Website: home-depot
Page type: payment
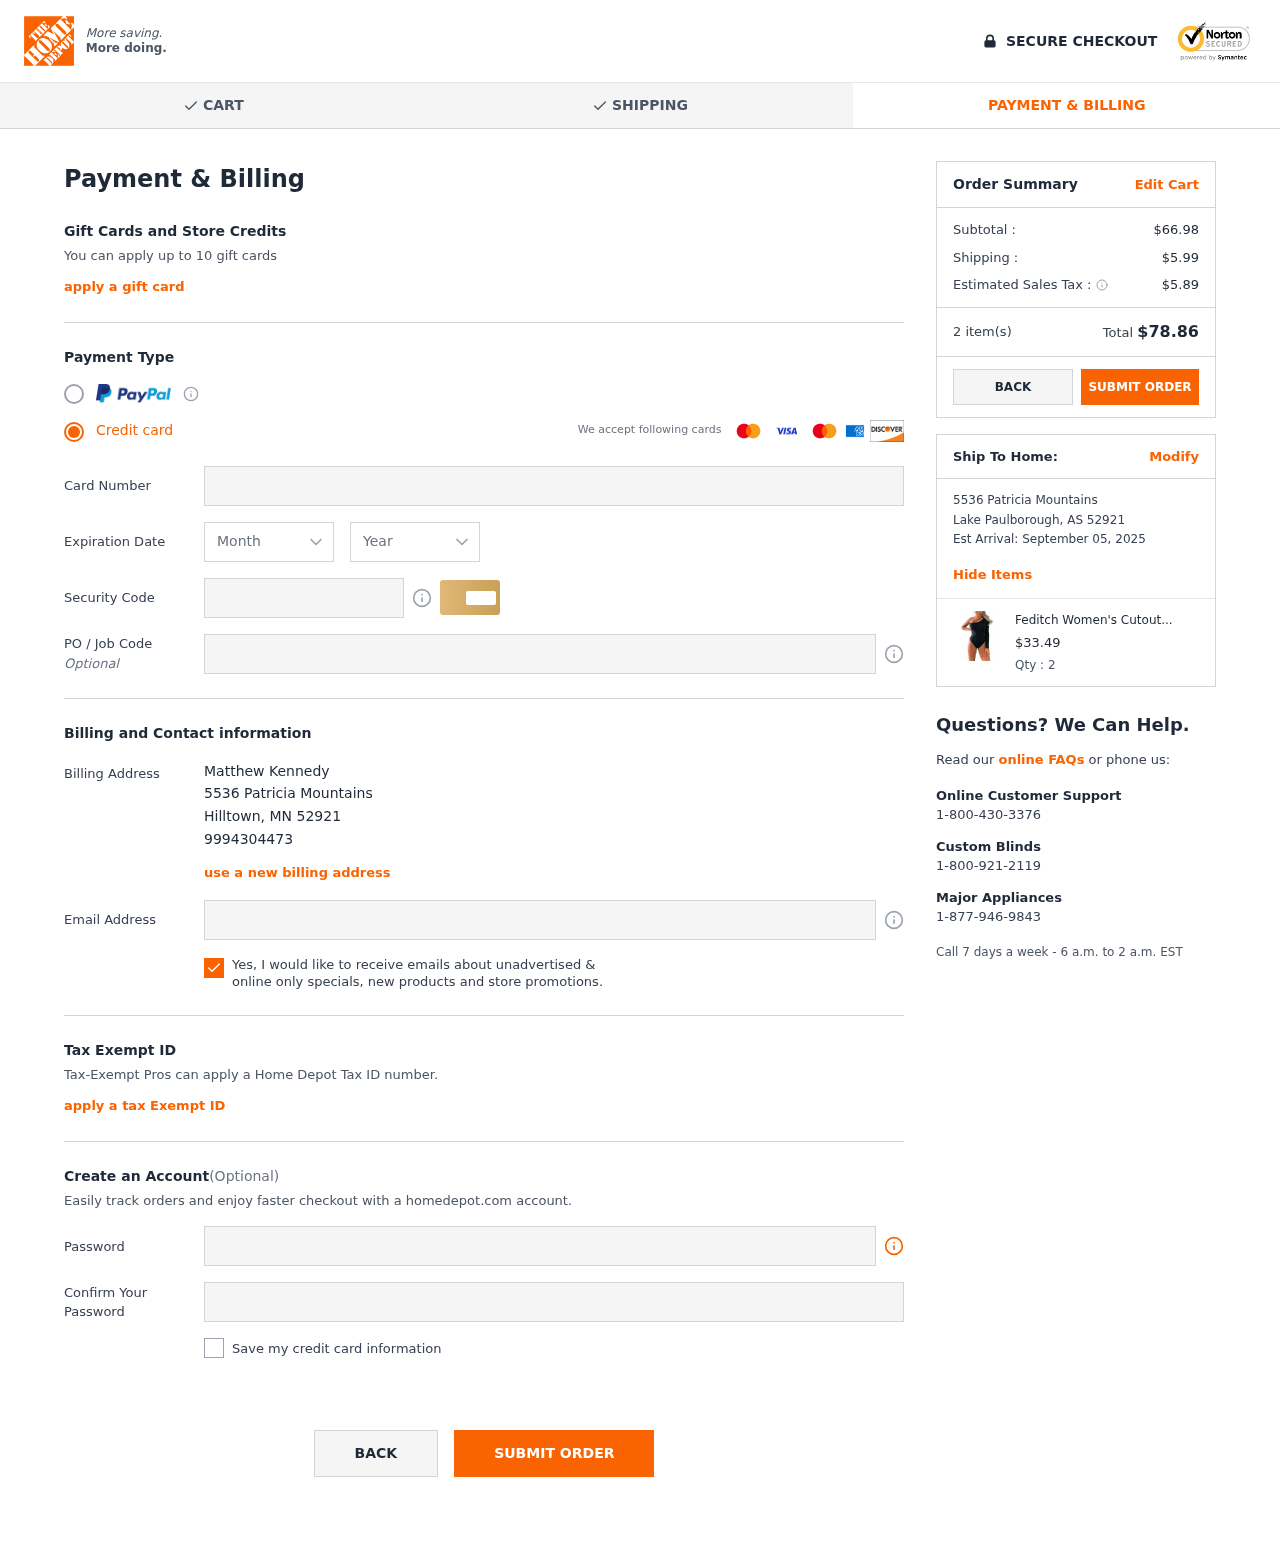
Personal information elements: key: PII_CARD_CVV
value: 1784
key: PII_CARD_EXPIRY_MONTH
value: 03
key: PII_CARD_EXPIRY_YEAR
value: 29
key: PII_CARD_NUMBER
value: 3411 8957 5125 959
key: PII_CITY
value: Hilltown
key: PII_CITY2
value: Lake Paulborough
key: PII_EMAIL
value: matthewkennedy@gmail.com
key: PII_FULLNAME
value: Matthew Kennedy
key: PII_JOB_CODE
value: WO-625904
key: PII_PHONE
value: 9994304473
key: PII_POSTCODE
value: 52921
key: PII_POSTCODE2
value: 52921
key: PII_STATE_ABBR
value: MN
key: PII_STATE_ABBR2
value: AS
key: PII_STREET
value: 5536 Patricia Mountains
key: PII_STREET2
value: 5536 Patricia Mountains
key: PII_POSTCODE_FULL
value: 52921
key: PII_POSTCODE_NUMERIC
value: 52921
Product elements: key: PRODUCT1_NAME
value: Feditch Women's Cutout Slim Fit One Shoulder Long Sleeve Bottoming Shirt Bodysuit Black Small
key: PRODUCT1_PRICE
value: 33.49
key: PRODUCT1_QUANTITY
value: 2
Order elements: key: ORDER_SUBTOTAL
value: $66.98
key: ORDER_SHIPPING_COST
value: $5.99
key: ORDER_TAX
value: $5.89
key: ORDER_NUM_ITEMS
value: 2 item(s)
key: ORDER_TOTAL
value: $78.86
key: ORDER_DELIVERY_DATE
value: September 05, 2025